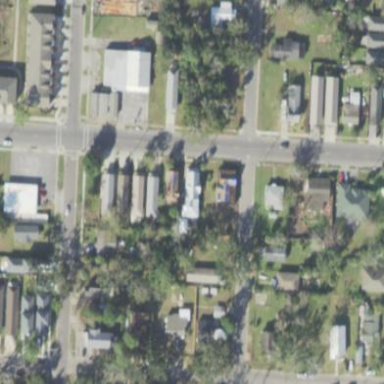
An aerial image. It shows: This residential area consists of single-family homes.